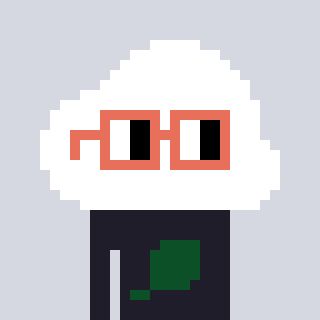
a pixel art character with square orange glasses, a cloud-shaped head and a grayscale-colored body on a cool background